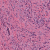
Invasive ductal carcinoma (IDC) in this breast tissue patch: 1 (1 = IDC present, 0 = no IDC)